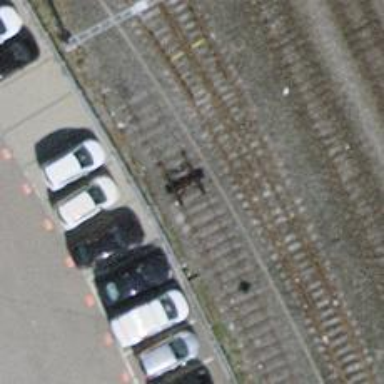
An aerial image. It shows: Railway buffer stop.